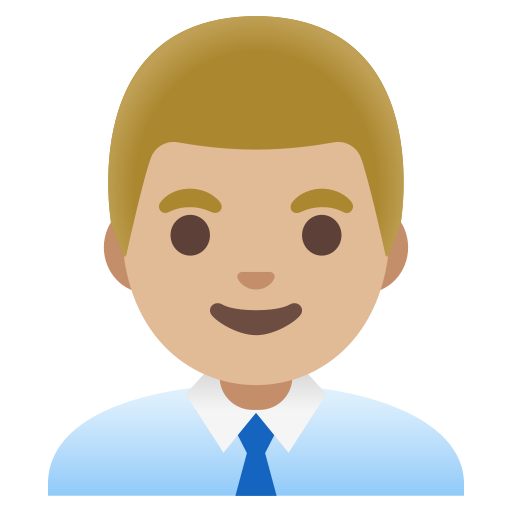
Emoji: 👨🏼‍💼